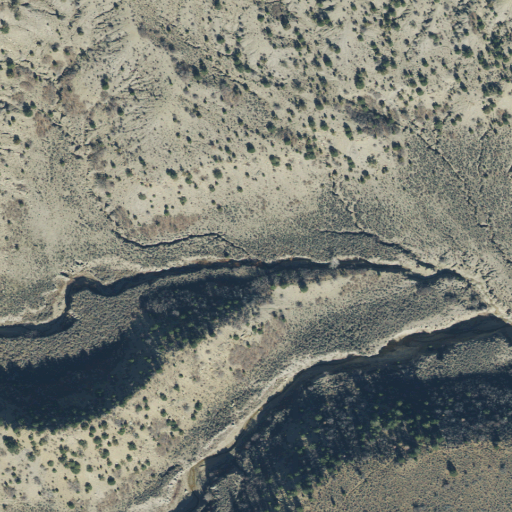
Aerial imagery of valley in Utah named First Water Canyon containing shrub and evergreen forest